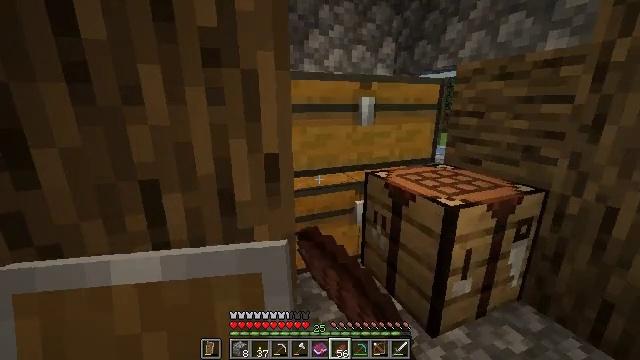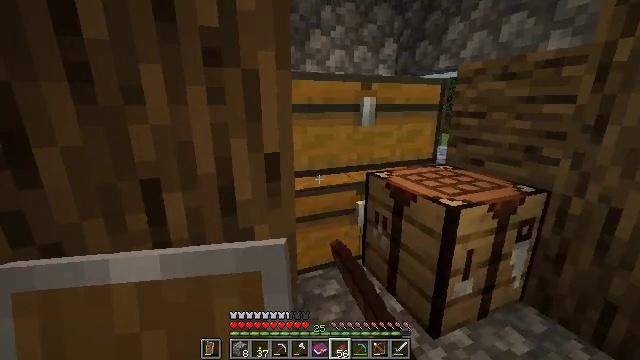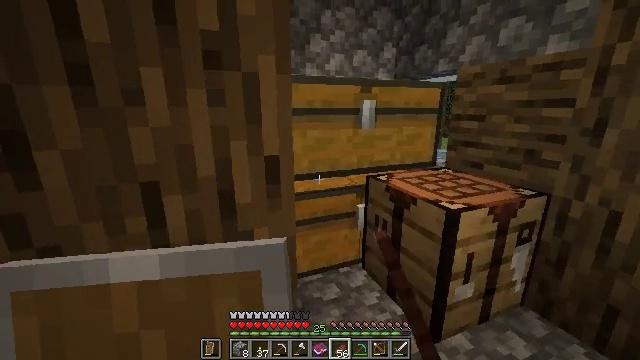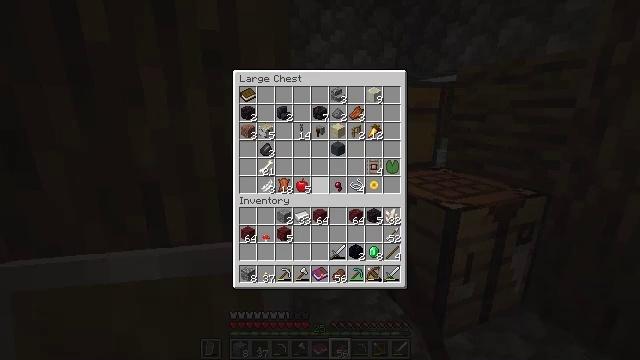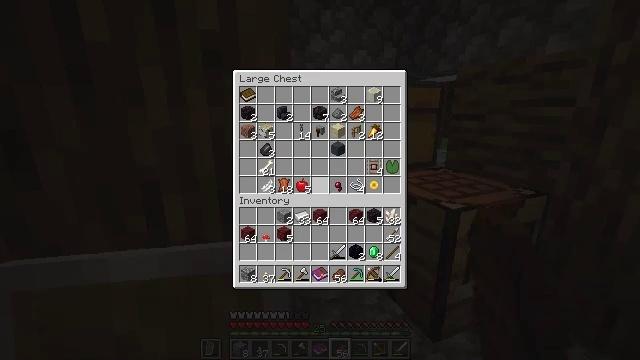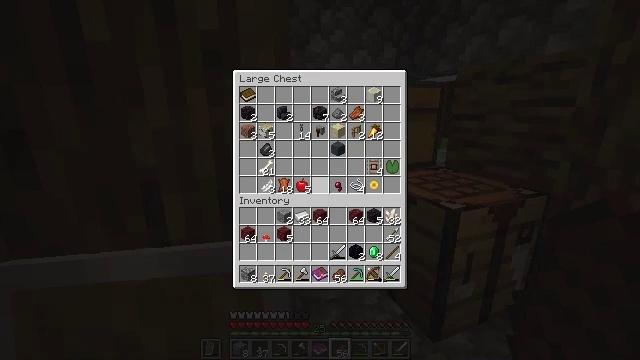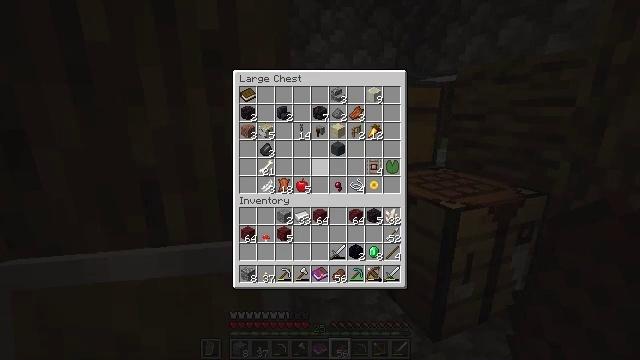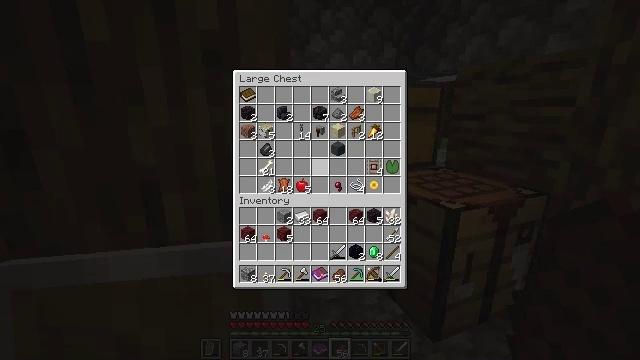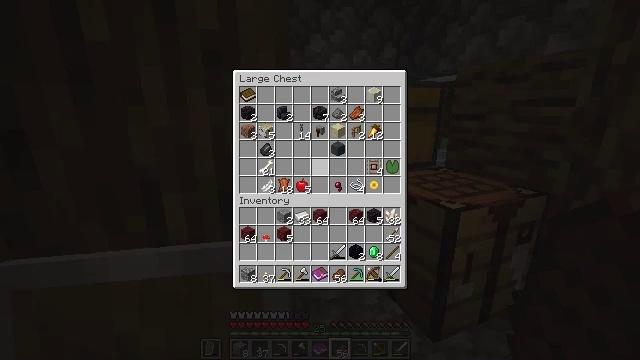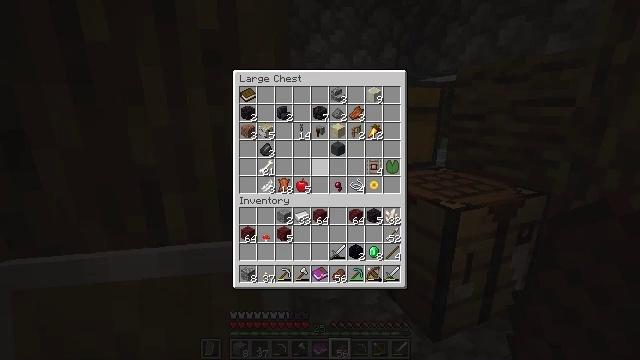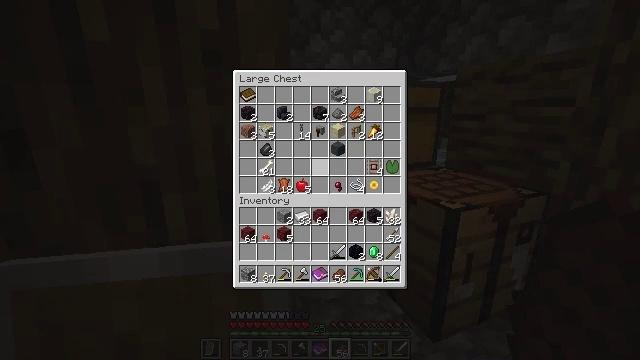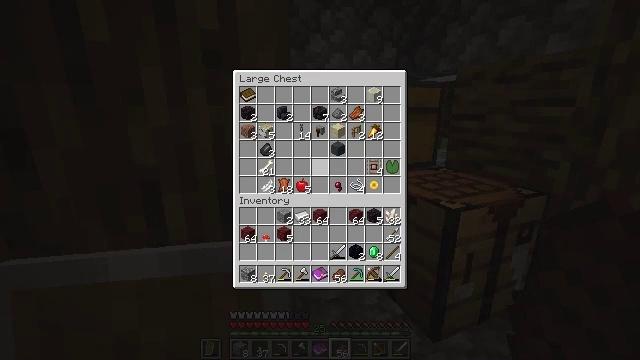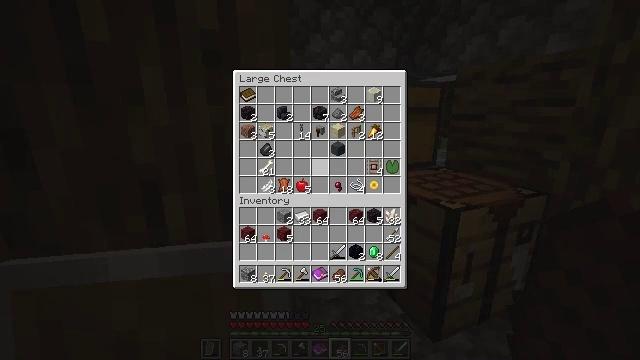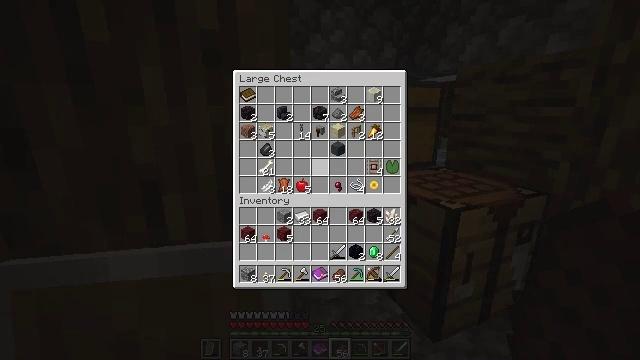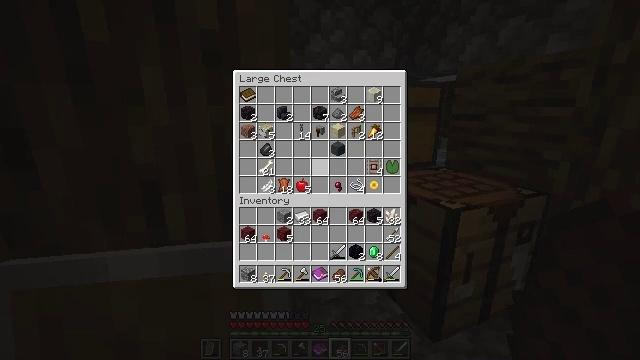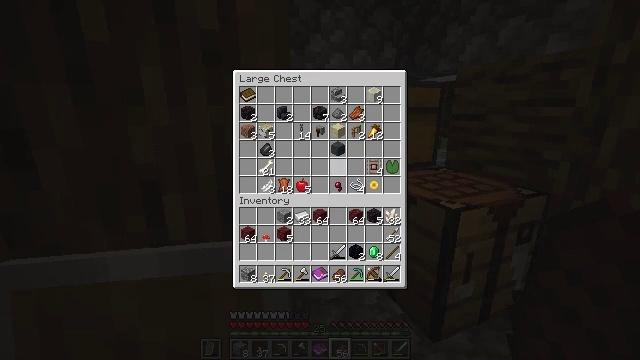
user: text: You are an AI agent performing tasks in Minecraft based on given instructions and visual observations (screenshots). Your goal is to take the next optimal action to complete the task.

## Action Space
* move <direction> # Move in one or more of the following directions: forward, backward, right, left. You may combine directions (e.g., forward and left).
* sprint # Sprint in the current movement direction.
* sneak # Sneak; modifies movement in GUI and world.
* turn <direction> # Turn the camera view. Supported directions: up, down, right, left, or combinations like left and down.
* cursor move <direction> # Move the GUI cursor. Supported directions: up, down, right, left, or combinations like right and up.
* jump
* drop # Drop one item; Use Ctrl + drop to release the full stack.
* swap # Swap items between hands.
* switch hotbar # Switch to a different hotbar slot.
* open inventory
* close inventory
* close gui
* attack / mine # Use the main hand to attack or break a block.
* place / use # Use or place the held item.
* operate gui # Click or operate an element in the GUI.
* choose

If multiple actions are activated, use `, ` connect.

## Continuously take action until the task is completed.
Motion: motion action
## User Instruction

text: Combine string and sticks to get a bow.
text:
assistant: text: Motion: no_op
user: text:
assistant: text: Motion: no_op
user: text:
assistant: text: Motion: no_op
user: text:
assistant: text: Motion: no_op
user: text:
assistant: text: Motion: no_op
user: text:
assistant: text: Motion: turn up
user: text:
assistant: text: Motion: no_op
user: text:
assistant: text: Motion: no_op
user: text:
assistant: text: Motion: no_op
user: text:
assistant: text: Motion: no_op
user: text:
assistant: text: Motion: no_op
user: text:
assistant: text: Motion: no_op
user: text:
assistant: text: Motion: no_op
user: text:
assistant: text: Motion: no_op
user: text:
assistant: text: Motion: turn right
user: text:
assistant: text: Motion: turn right
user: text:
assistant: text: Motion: no_op
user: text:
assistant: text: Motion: no_op
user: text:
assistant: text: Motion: no_op
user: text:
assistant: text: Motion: no_op
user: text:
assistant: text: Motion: no_op
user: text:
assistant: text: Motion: no_op
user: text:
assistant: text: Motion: no_op
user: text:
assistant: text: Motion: attack / mine
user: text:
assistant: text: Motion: attack / mine
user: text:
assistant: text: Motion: turn left and down
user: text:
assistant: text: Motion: no_op
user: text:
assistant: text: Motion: turn down
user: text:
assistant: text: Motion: no_op
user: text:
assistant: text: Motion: no_op